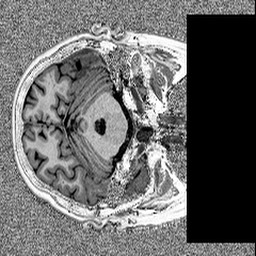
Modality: MP2RAGE
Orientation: axial
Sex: female